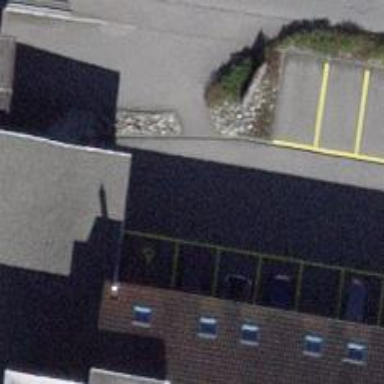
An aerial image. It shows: Set of steps on the road.